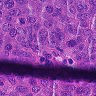
Metastatic tissue present: yes